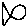
Label: fish